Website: home-depot
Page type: delivery-shipping
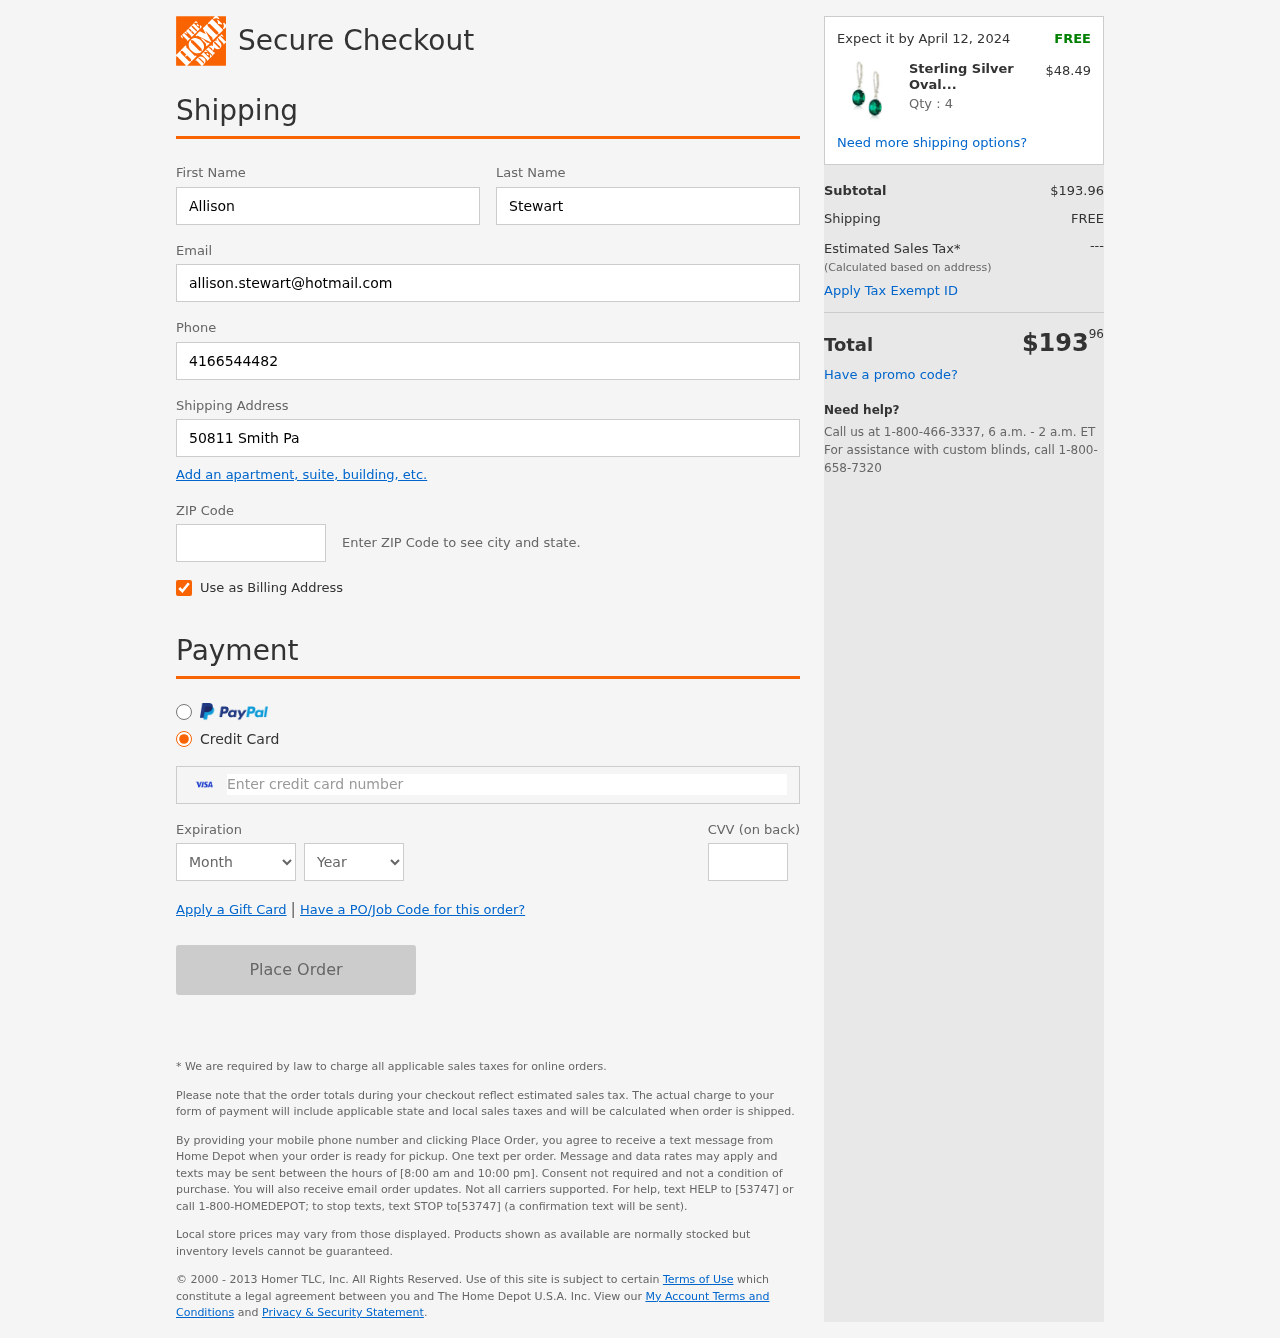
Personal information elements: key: PII_CARD_CVV
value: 162
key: PII_CARD_EXPIRY_MONTH
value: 10
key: PII_CARD_EXPIRY_YEAR
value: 29
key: PII_CARD_NUMBER
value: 4775 5045 9172 5243
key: PII_EMAIL
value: allison.stewart@hotmail.com
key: PII_FIRSTNAME
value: Allison
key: PII_LASTNAME
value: Stewart
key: PII_PHONE
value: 4166544482
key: PII_POSTCODE
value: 28354
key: PII_STREET
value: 50811 Smith Parkway
Product elements: key: PRODUCT1_NAME
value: Sterling Silver Oval Gemstone Dangle Earrings
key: PRODUCT1_PRICE
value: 48.49
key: PRODUCT1_QUANTITY
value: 4
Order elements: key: ORDER_DELIVERY_DATE
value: Expect it by April 12, 2024
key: ORDER_SUBTOTAL
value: $193.96
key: ORDER_SHIPPING_COST
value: FREE
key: ORDER_TOTAL
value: $19396